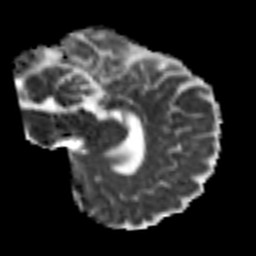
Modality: MD
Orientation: sagittal
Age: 54
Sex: female
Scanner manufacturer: siemens
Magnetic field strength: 3 T
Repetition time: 7.3 s
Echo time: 0.087 s